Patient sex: M
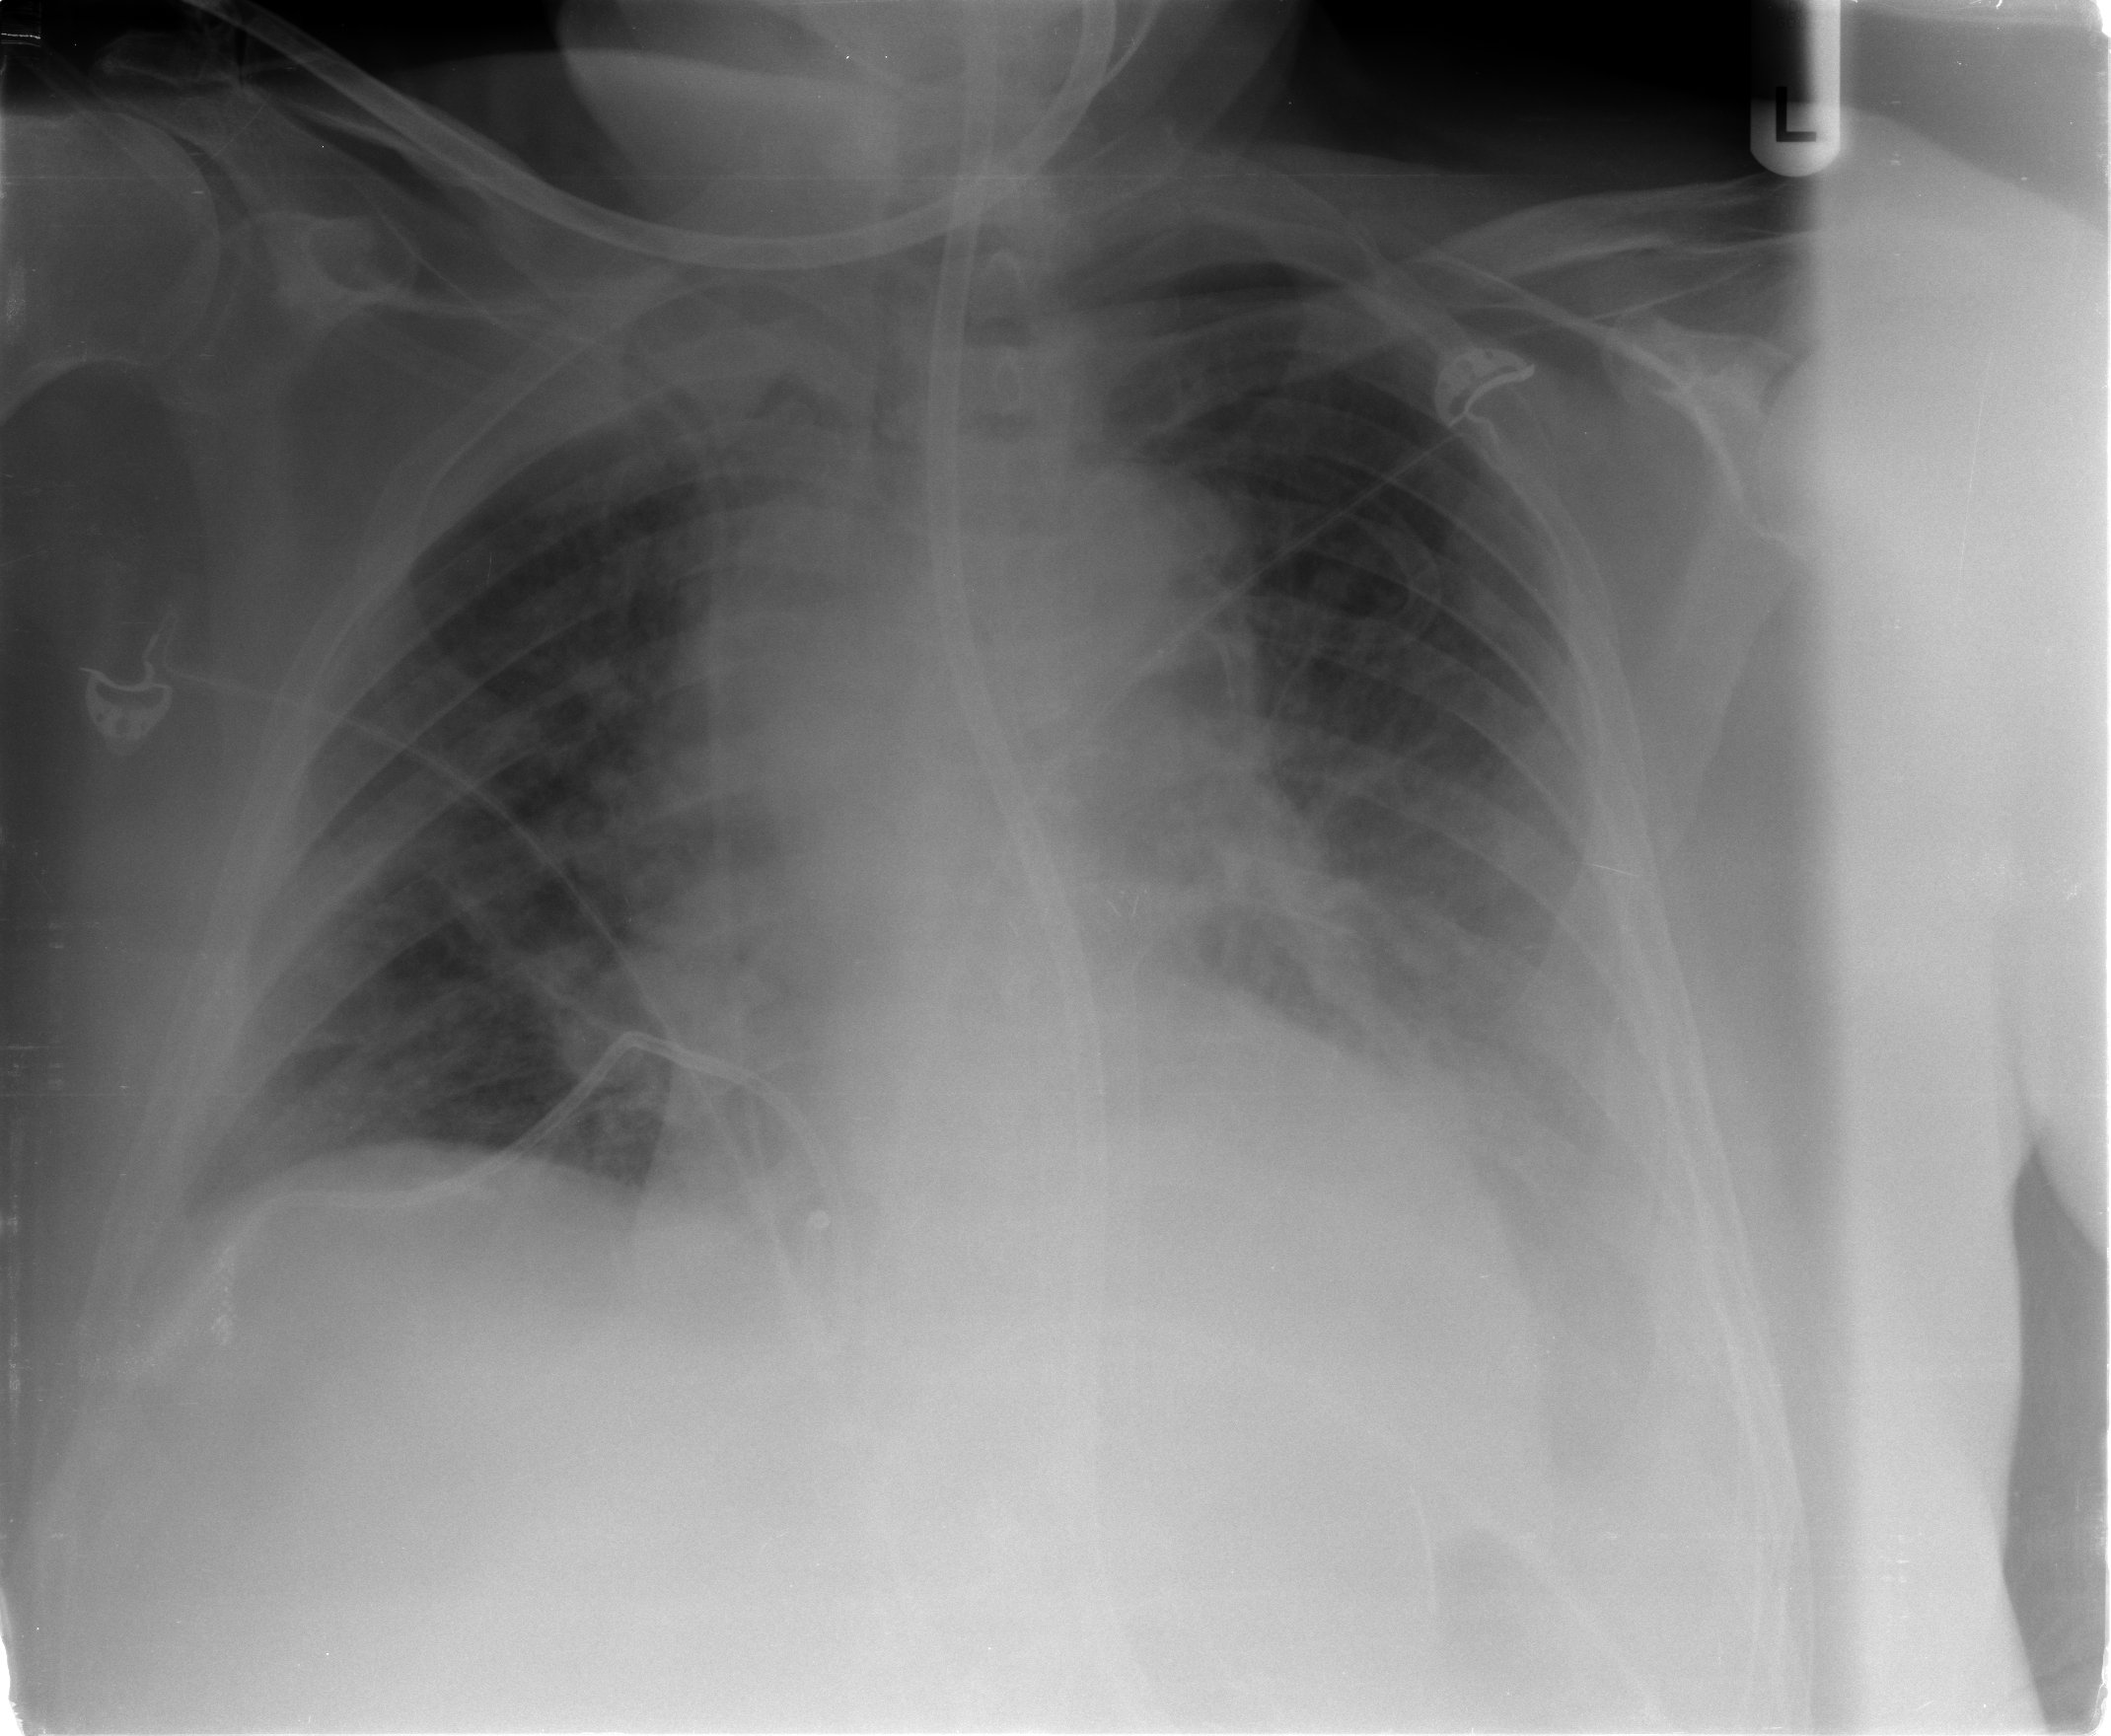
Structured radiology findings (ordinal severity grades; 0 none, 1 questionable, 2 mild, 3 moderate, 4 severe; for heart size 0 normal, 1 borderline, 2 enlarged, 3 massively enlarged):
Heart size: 2
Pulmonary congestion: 3
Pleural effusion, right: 2
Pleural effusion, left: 3
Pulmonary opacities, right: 2
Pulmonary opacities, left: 2
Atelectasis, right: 2
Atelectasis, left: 3